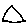
Label: triangle